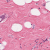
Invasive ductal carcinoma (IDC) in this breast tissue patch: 0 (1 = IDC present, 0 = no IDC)